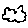
Label: cloud